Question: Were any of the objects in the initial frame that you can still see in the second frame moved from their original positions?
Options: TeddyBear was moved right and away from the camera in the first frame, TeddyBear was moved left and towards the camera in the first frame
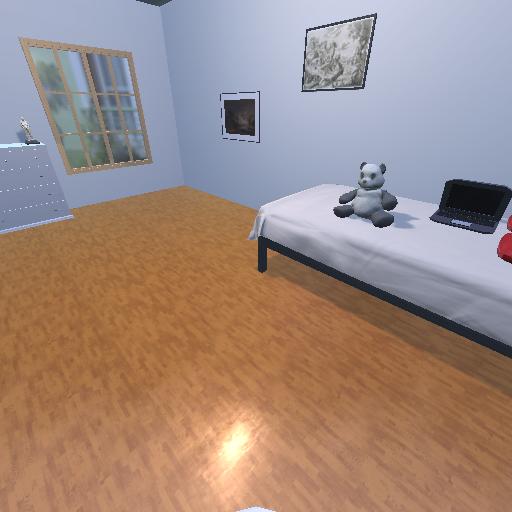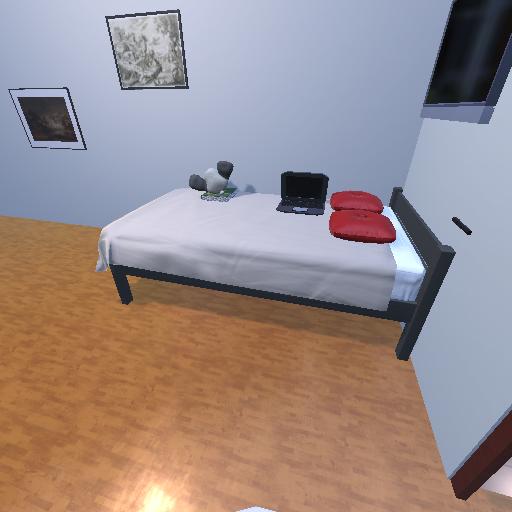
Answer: TeddyBear was moved right and away from the camera in the first frame